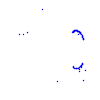
Particle: proton